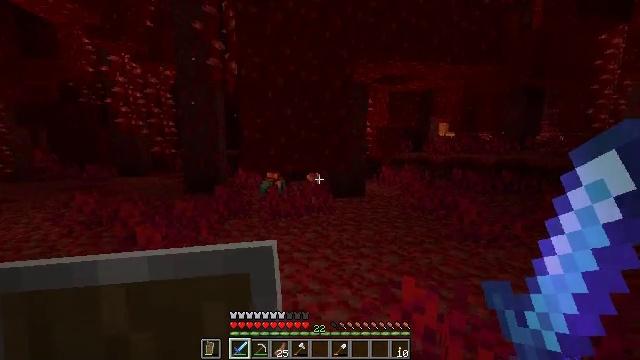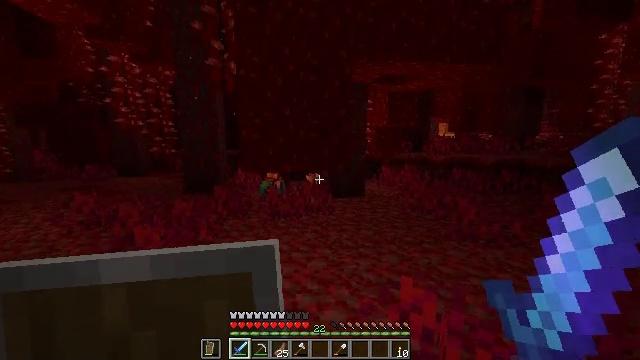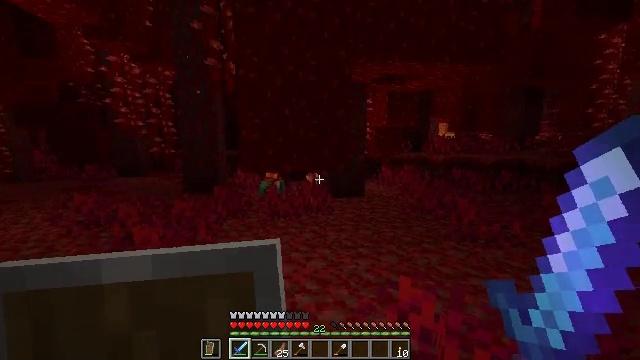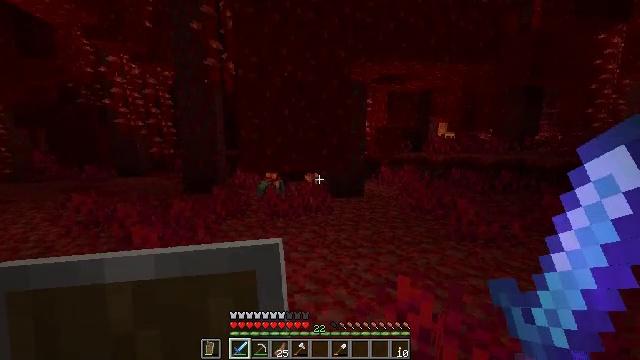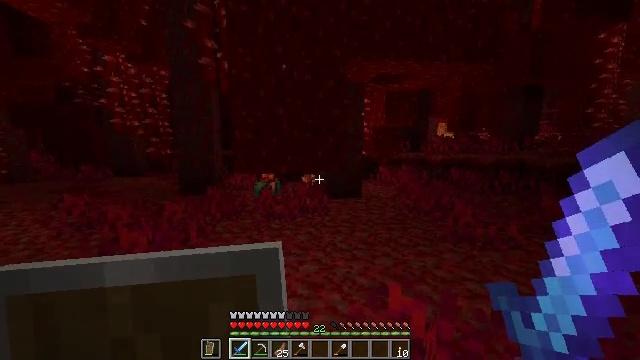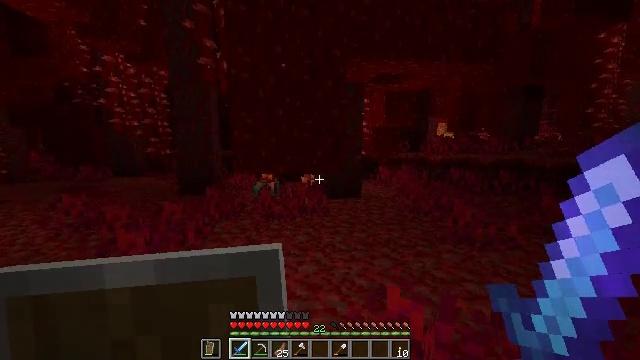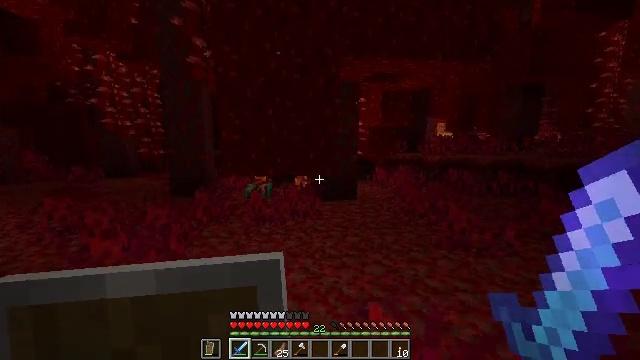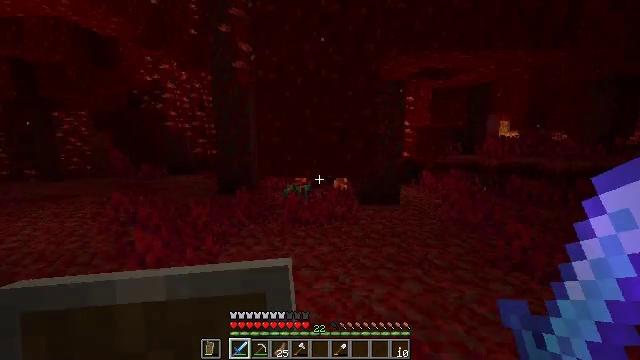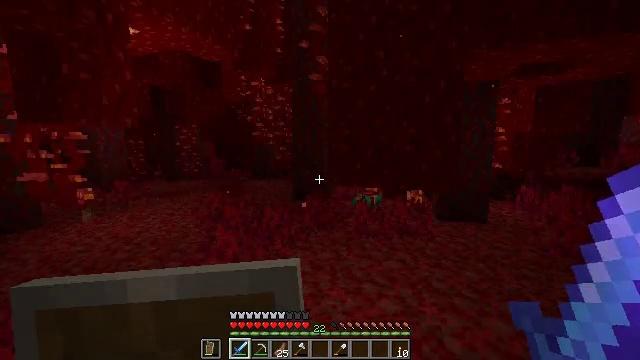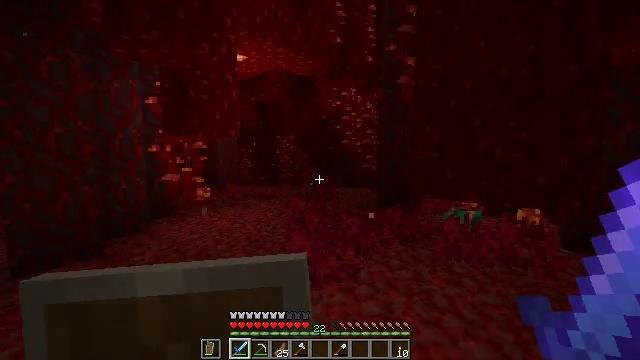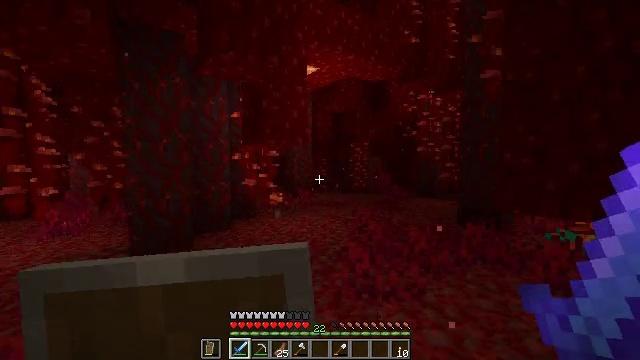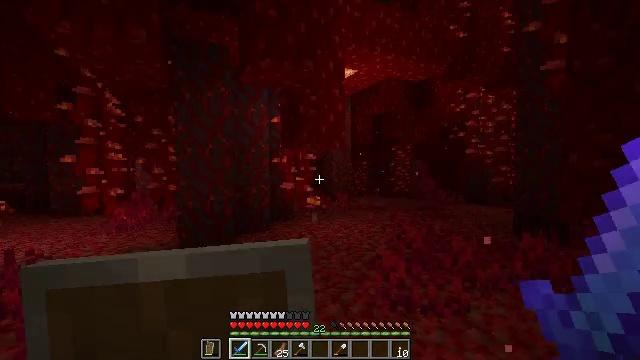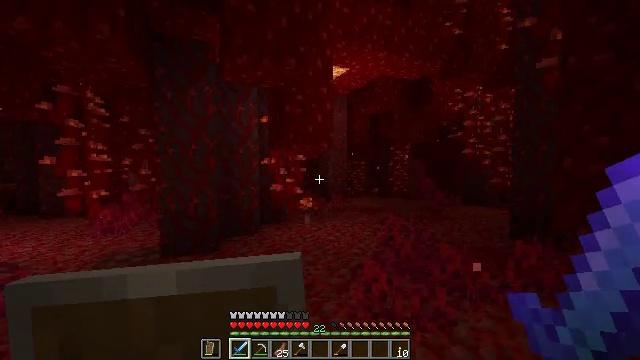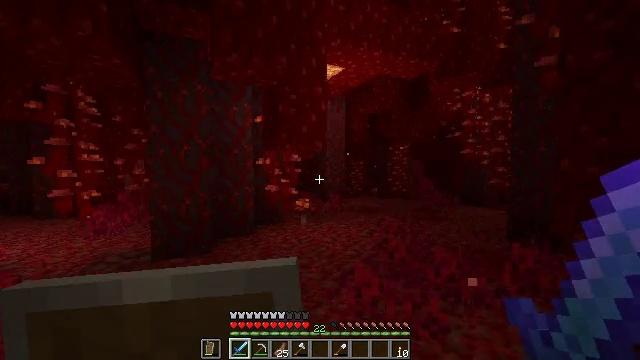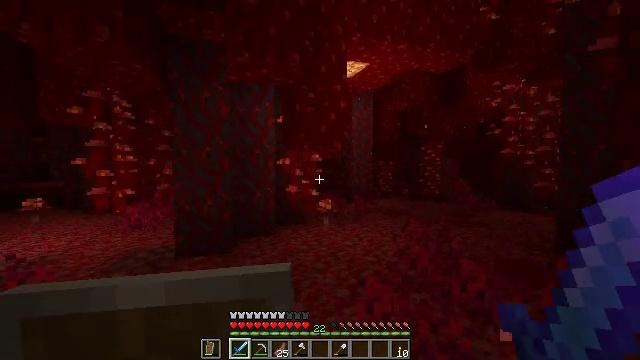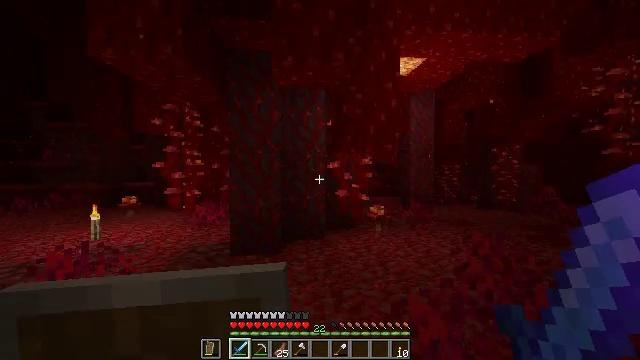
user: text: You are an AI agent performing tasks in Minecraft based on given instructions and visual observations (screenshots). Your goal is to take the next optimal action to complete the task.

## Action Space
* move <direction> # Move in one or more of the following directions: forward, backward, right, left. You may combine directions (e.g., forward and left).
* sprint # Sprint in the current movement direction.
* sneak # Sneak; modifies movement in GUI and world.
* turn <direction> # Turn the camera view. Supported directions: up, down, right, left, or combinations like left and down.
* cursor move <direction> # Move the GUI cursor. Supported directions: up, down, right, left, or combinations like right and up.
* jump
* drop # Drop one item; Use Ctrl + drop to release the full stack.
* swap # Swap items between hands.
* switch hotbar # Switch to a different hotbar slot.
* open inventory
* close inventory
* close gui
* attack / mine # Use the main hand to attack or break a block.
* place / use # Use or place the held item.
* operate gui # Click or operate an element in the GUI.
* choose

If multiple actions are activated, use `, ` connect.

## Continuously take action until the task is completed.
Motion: motion action
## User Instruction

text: Attack the nether wart block to break it.
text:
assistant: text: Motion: no_op
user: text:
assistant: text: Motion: no_op
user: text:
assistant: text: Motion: no_op
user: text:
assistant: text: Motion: move forward and move right
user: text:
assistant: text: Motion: move forward and move right
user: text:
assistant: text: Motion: move forward and move right
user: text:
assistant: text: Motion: move forward and move right, turn left
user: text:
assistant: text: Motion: move forward and move right, turn left and up
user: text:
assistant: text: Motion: move forward and move right, turn left and up
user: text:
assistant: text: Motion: move forward and move right, turn left and up
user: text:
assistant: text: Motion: move forward and move right, turn left and up
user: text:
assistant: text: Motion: move forward and move right
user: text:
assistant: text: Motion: move forward and move right
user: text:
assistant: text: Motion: move forward and move right, turn left
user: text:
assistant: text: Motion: move forward and move right, turn left
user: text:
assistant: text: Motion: move forward and move right, turn left
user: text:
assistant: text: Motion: move forward and move right, turn left
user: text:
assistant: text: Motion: move forward and move right, turn left
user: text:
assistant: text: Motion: move forward and move right, turn left
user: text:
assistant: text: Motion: move forward and move right
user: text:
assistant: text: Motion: move forward, turn left
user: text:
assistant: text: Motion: move forward, turn left
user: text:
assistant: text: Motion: move forward, turn left
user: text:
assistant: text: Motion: move forward, turn left
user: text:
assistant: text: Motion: move forward, turn left
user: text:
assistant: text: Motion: move forward
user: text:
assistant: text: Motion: move forward
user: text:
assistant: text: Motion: move forward
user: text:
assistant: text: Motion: move forward
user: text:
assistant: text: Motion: move forward